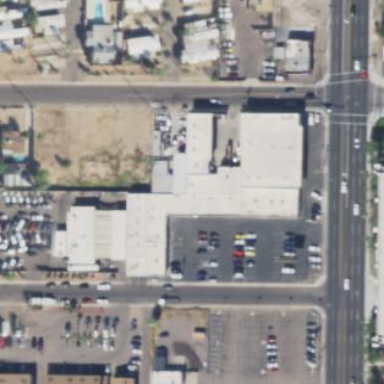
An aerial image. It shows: Commercial building.